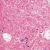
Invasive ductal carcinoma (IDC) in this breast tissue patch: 0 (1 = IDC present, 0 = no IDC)